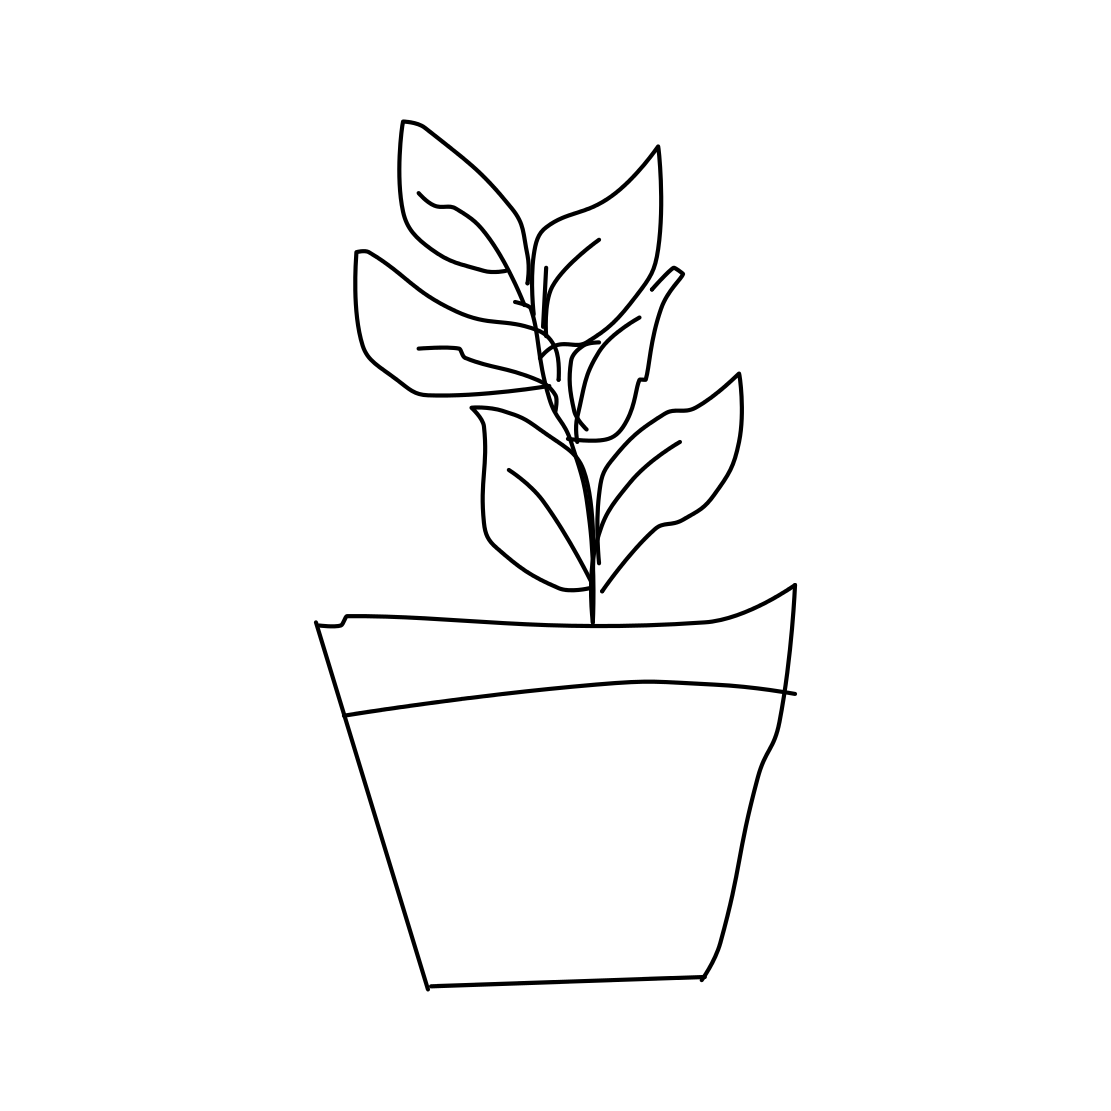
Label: potted plant